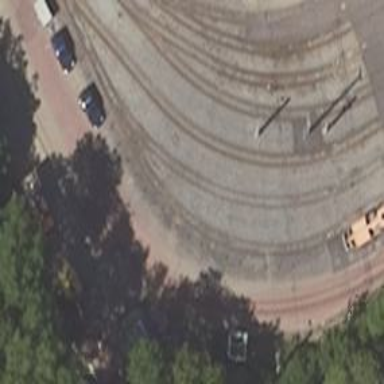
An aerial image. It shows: Tram railway service yard with electrified contact line.